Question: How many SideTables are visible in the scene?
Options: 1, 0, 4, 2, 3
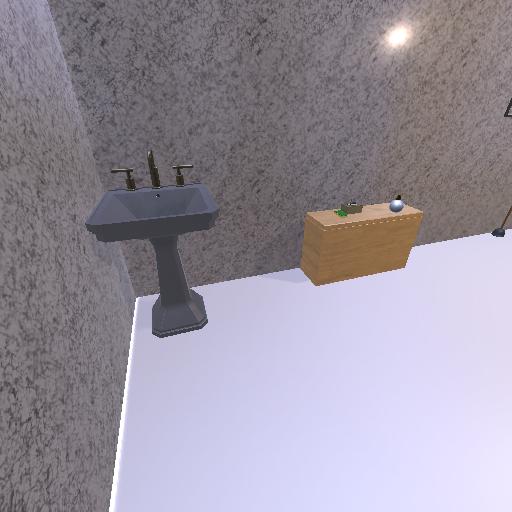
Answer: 1